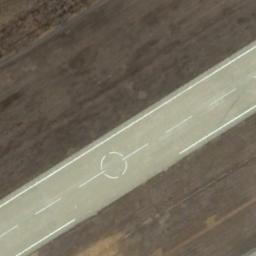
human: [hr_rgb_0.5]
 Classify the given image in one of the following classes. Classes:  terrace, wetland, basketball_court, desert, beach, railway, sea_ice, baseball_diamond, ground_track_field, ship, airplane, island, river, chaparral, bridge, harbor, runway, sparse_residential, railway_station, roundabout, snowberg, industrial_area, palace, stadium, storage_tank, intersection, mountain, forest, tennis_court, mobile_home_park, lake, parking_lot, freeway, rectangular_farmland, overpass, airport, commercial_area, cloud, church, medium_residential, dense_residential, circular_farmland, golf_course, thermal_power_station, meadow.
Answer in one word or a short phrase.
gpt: runway